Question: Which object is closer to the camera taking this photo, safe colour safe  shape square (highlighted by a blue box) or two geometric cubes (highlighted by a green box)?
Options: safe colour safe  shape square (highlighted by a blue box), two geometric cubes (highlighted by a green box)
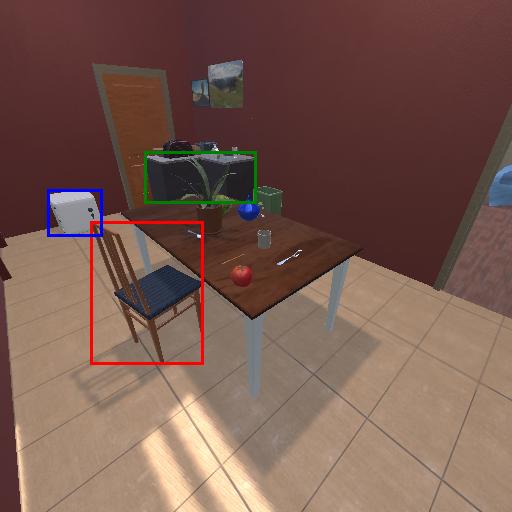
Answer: safe colour safe  shape square (highlighted by a blue box)